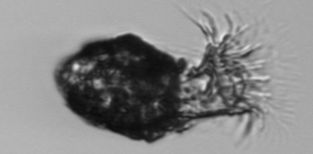
Label: Stenosemella_pacifica